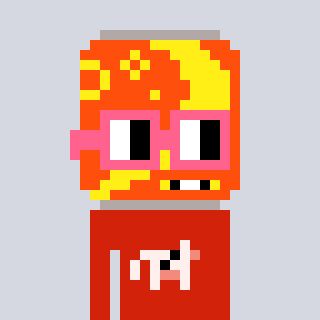
a pixel art character with square pink glasses, a pop-shaped head and a red-colored body on a cool background